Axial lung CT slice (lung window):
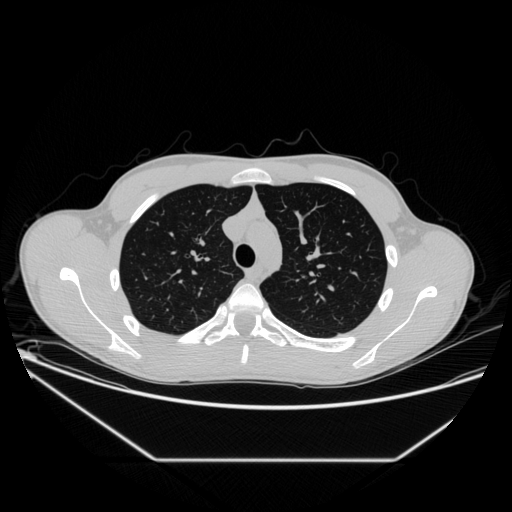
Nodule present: no